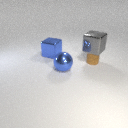
large blue metal cube behind small brown rubber cylinder